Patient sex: M
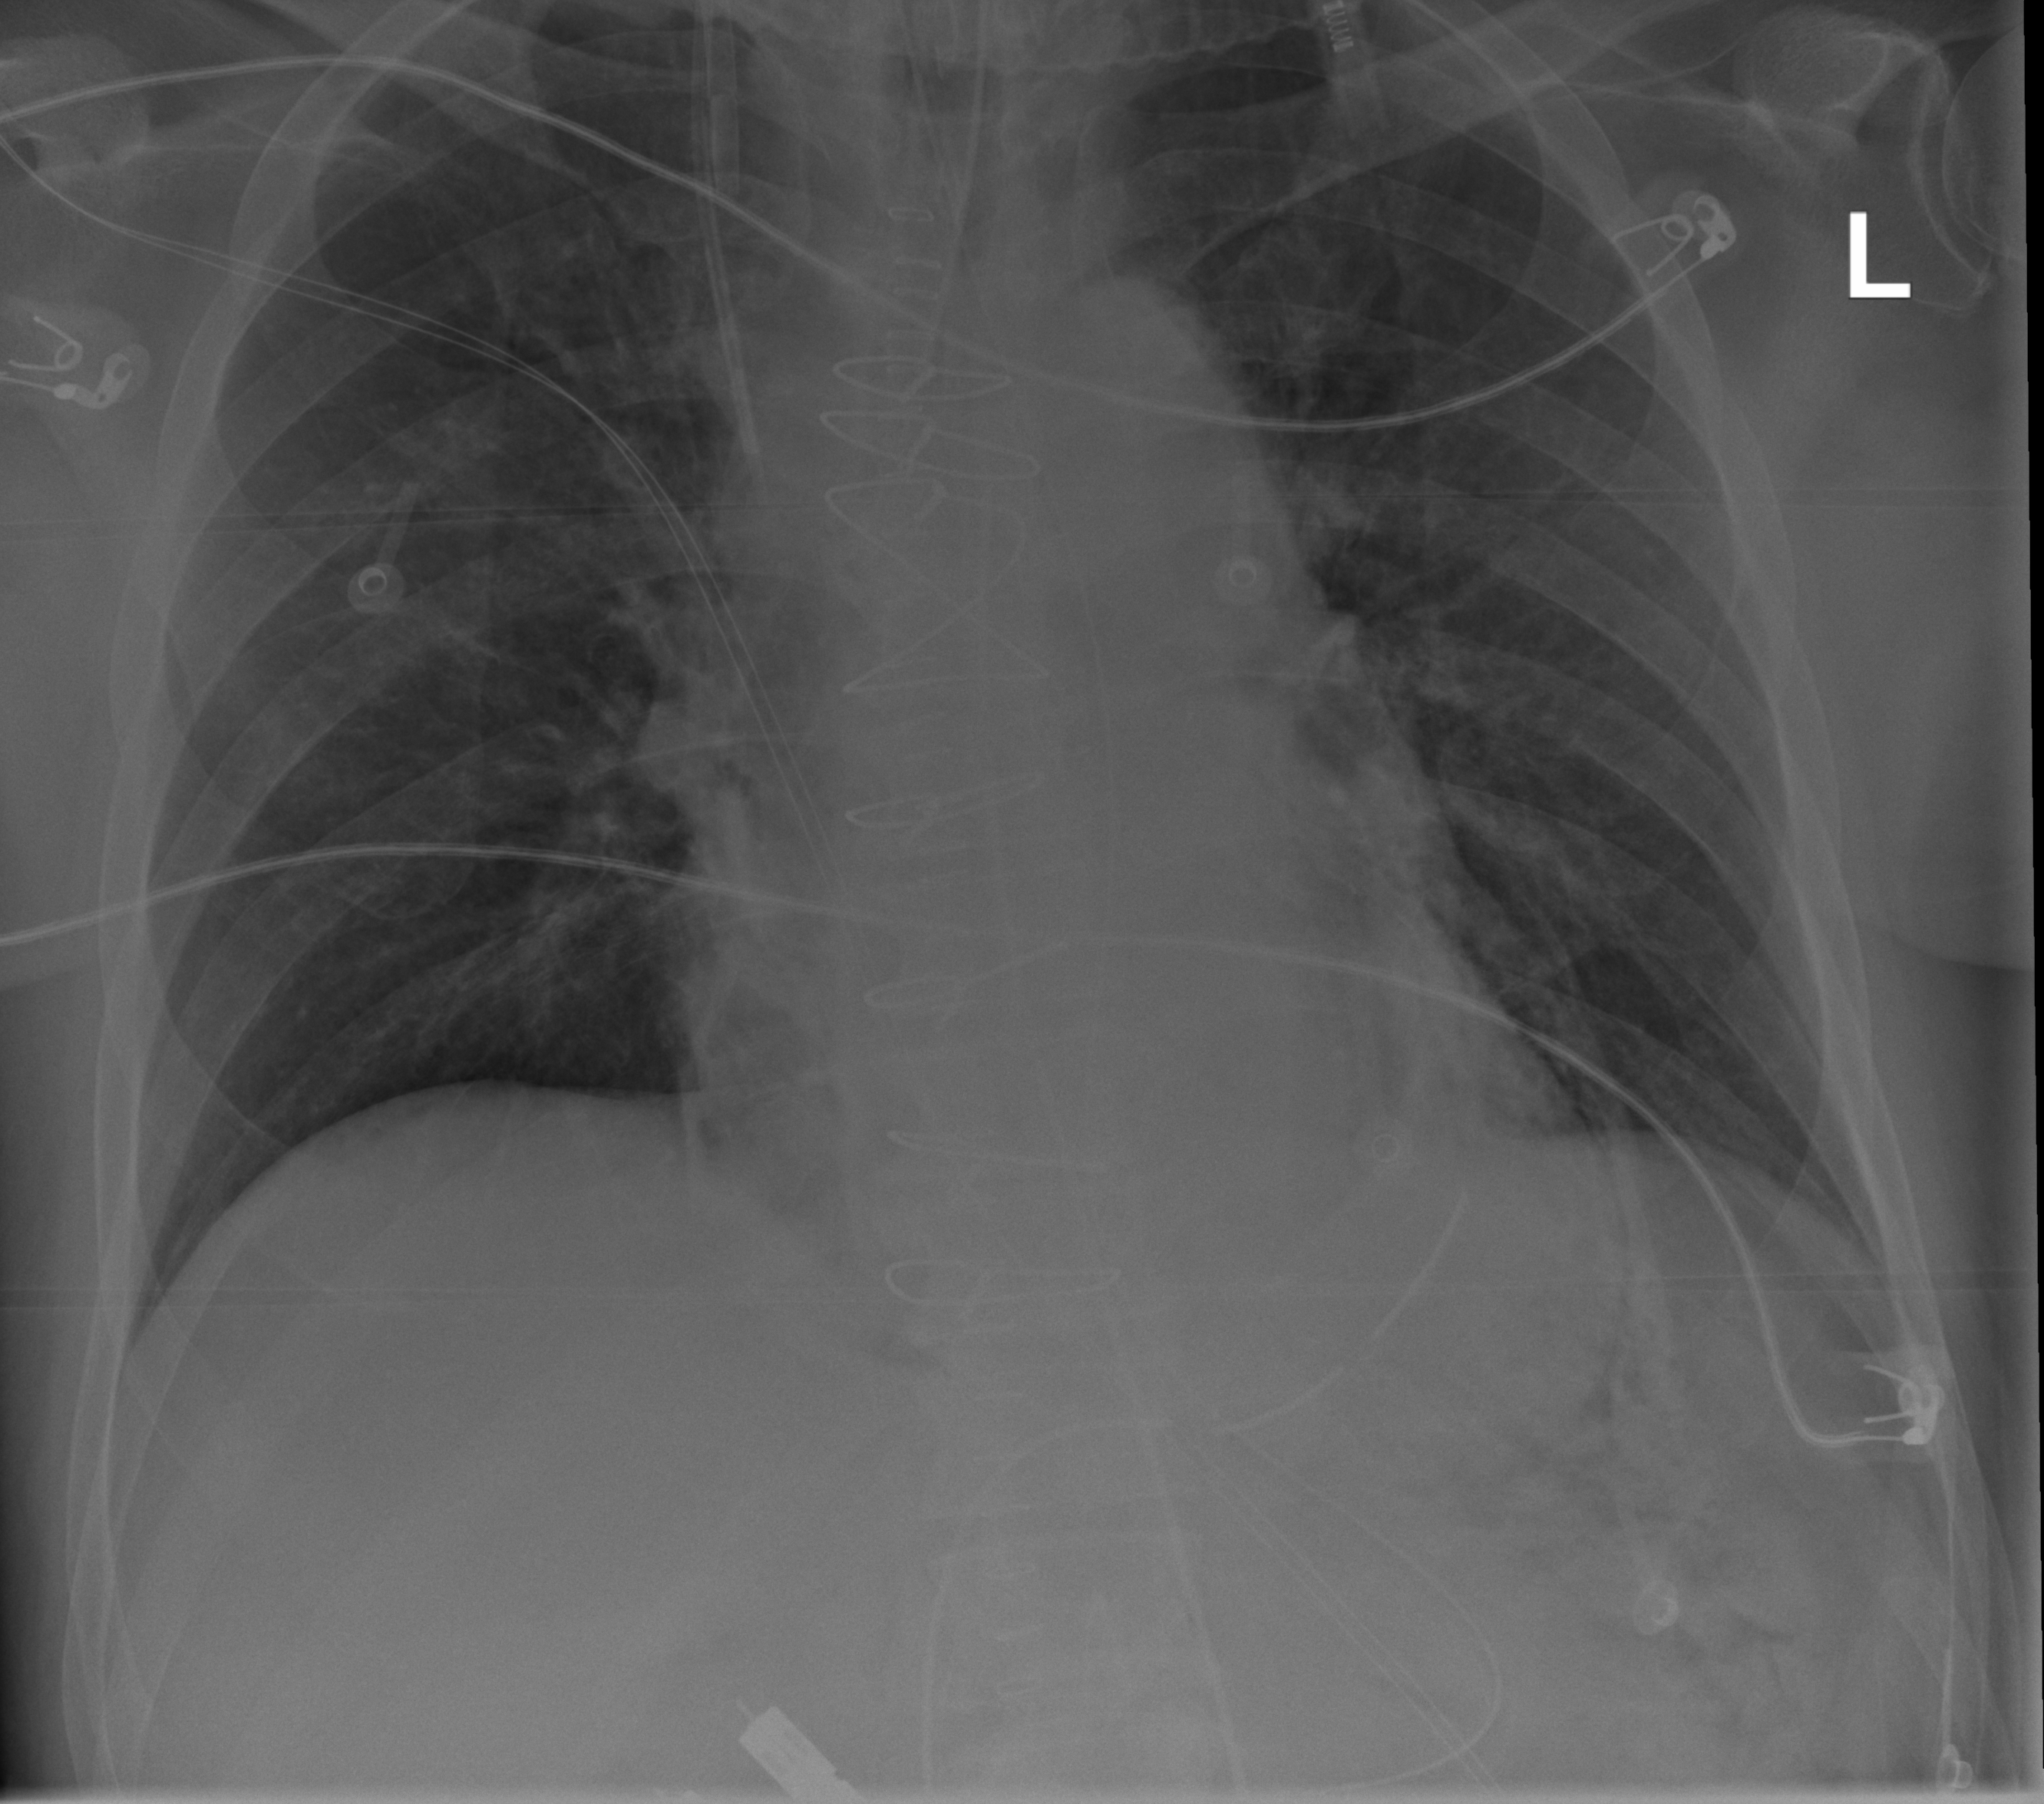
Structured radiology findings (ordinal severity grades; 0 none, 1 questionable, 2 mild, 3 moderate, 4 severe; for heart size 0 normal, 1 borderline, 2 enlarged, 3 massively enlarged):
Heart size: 2
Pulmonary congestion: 1
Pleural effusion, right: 0
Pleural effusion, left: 0
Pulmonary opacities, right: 0
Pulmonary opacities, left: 0
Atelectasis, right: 0
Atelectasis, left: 2